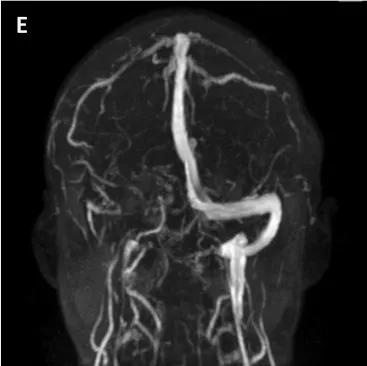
MRI/MRV brain and orbit scans with gadolinium at presentation. (E), Coronal 2D TOF MRV scan showing a congenitally hypoplastic right transverse sinus, and, to a lesser extent, the right sigmoid sinus and the proximal right jugular vein. There was no evidence of a dural sinus thrombosis or findings that were suggestive of an elevated intracranial pressure on neuroimaging.
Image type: radiology (mri)